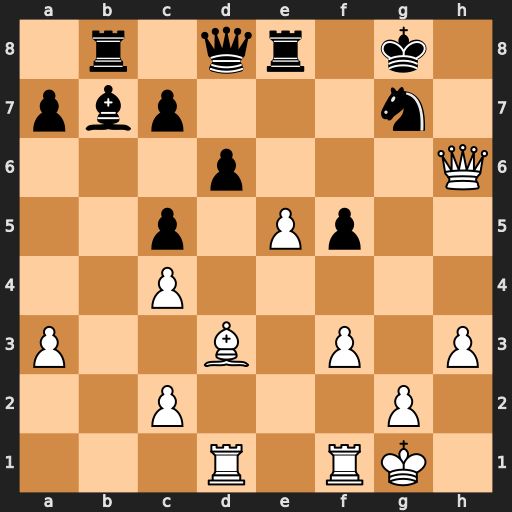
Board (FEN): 1r1qr1k1/pbp3n1/3p3Q/2p1Pp2/2P5/P2B1P1P/2P3P1/3R1RK1
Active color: w
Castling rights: -
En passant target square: f6
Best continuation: exf6 Qxf6 Qxf6